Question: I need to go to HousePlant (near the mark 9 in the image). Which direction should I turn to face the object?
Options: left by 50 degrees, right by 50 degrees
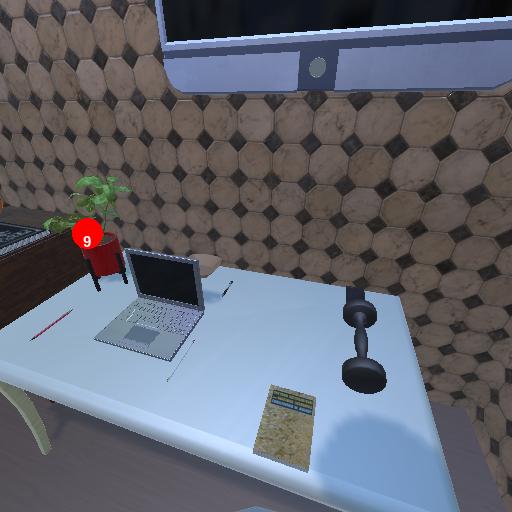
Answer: left by 50 degrees